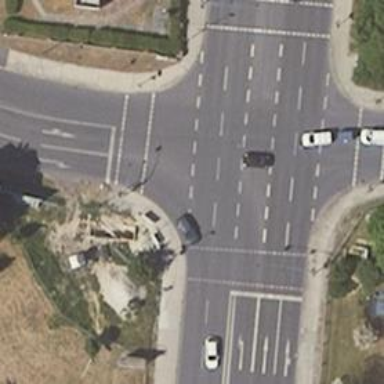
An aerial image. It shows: Traffic signals at road crossing.